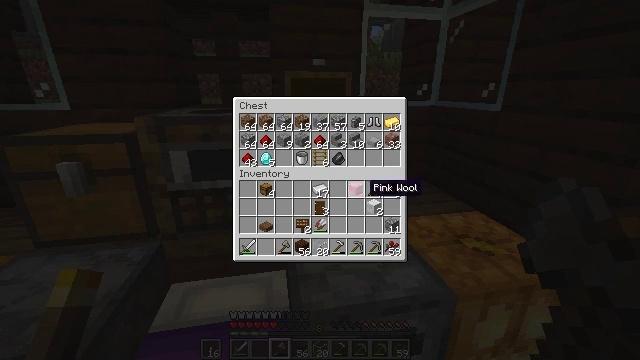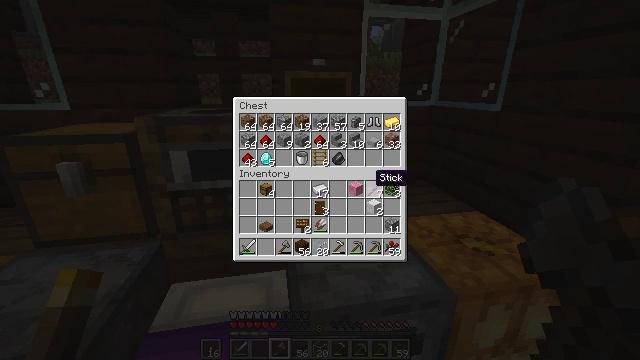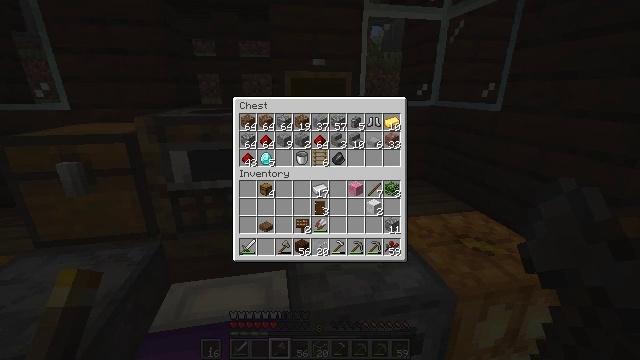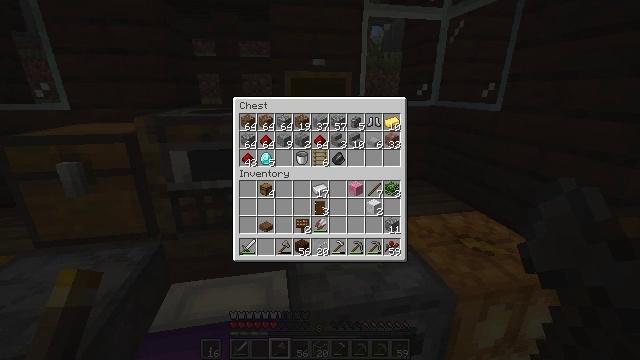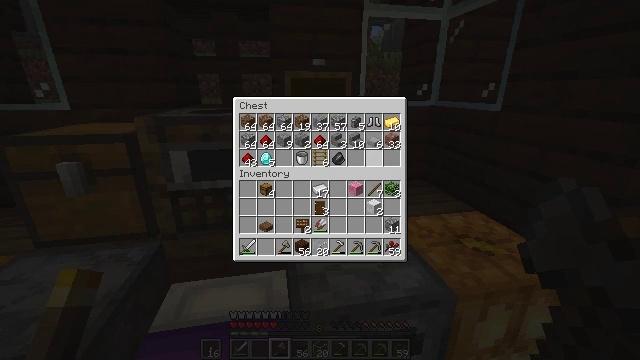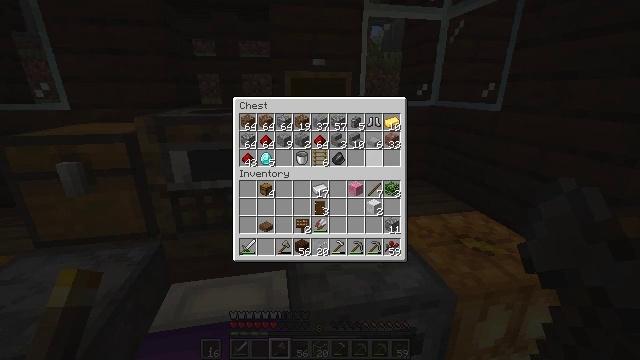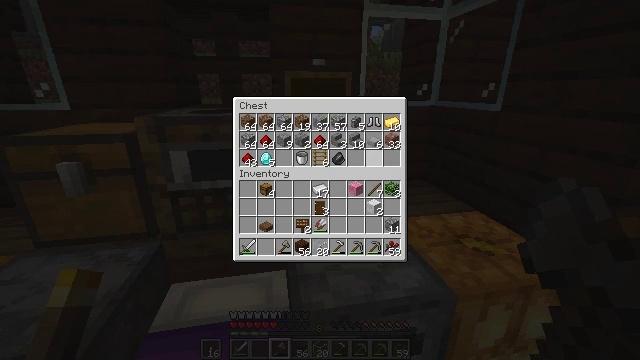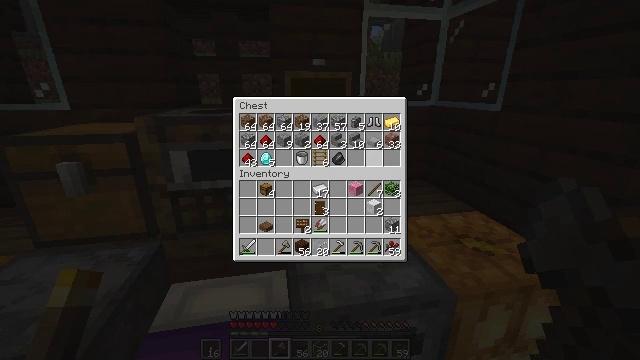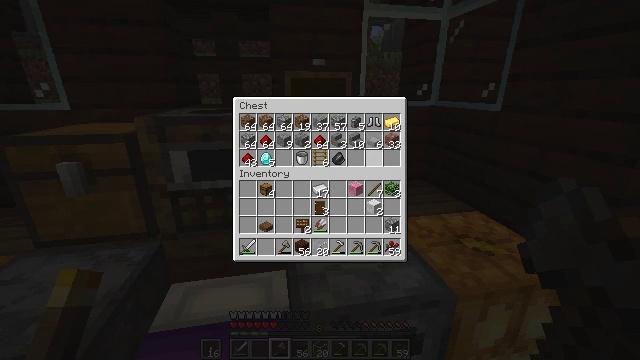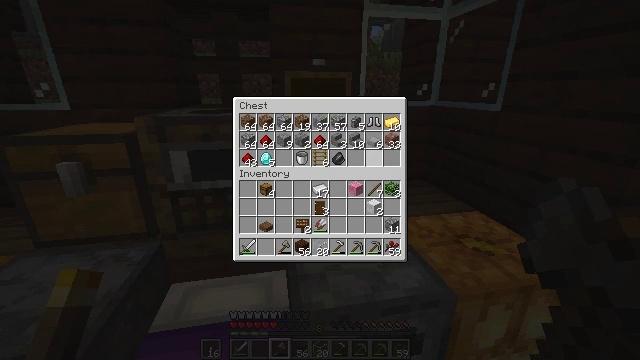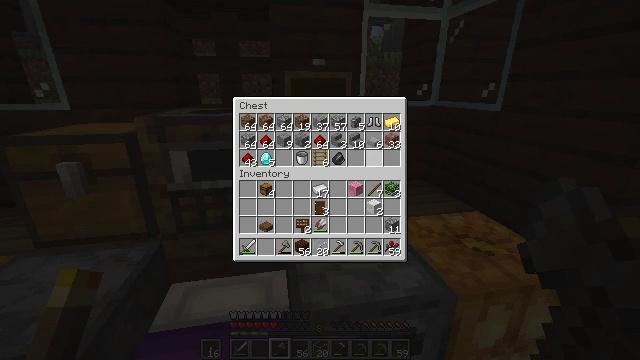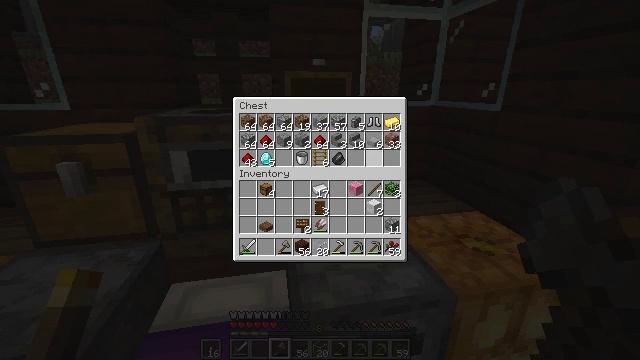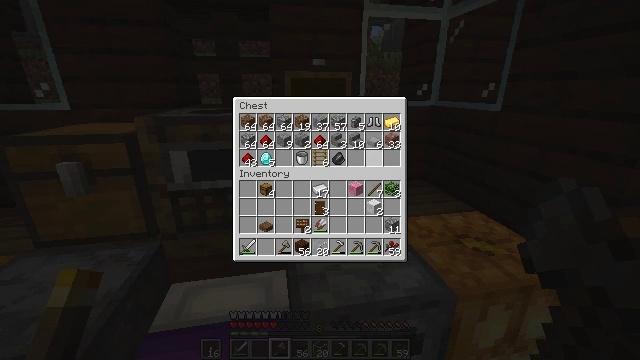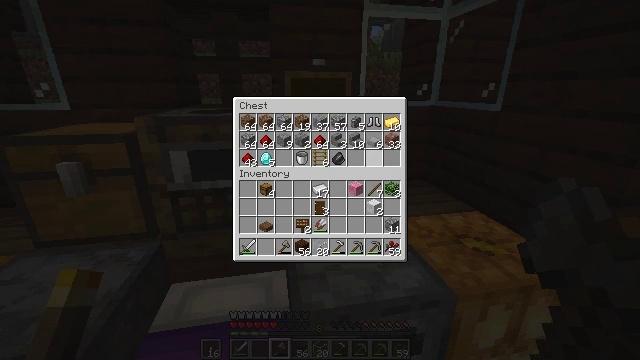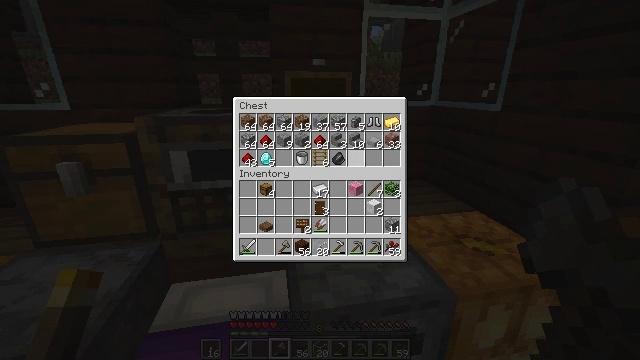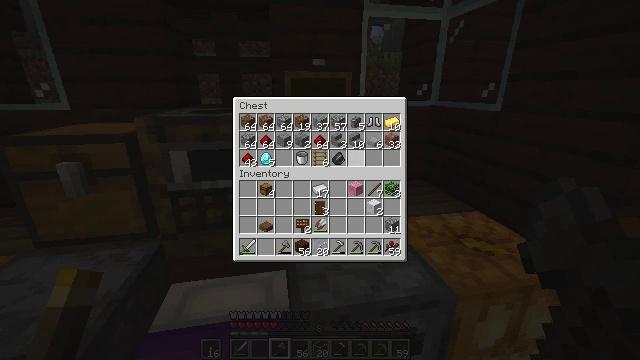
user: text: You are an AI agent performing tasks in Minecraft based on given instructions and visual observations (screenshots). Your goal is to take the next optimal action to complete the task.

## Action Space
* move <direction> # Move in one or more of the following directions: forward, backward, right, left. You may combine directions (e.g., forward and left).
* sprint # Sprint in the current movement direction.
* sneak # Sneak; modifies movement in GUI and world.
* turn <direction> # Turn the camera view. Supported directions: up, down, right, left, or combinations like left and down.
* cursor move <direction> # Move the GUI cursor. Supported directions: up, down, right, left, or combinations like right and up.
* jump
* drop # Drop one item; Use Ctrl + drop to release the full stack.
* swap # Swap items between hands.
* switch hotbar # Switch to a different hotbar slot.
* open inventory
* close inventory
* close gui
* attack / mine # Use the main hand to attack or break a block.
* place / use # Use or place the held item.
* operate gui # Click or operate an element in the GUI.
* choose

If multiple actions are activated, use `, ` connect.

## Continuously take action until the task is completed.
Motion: motion action
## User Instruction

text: Combine cobblestone in the crafting table to get a cobblestone slab.
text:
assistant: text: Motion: cursor move up
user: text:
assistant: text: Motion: cursor move up
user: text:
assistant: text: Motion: cursor move up
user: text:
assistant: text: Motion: no_op
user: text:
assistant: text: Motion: no_op
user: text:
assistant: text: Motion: no_op
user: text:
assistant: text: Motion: no_op
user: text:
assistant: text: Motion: no_op
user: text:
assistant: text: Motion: no_op
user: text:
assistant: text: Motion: no_op
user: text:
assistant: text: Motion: no_op
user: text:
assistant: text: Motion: no_op
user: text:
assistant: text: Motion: no_op
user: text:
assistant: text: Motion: cursor move left
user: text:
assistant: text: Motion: no_op
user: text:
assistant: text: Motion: no_op
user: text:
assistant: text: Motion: no_op
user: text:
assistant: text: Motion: no_op
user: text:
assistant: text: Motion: no_op
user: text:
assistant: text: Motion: no_op
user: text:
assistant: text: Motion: no_op
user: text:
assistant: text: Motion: no_op
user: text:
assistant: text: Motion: no_op
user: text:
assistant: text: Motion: no_op
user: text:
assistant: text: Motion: no_op
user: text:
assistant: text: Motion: no_op
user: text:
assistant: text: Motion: no_op
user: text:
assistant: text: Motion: no_op
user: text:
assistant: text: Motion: no_op
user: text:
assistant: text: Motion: no_op